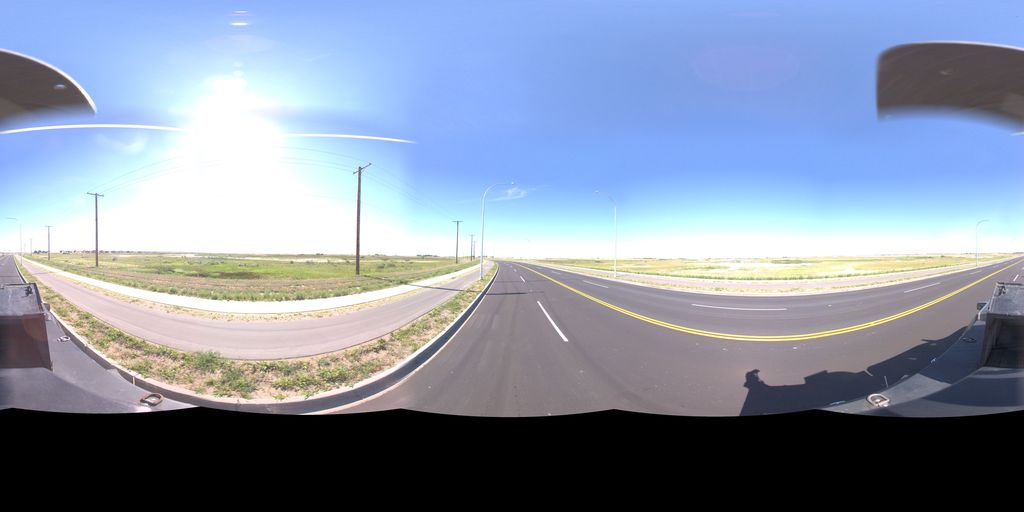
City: saskatoon